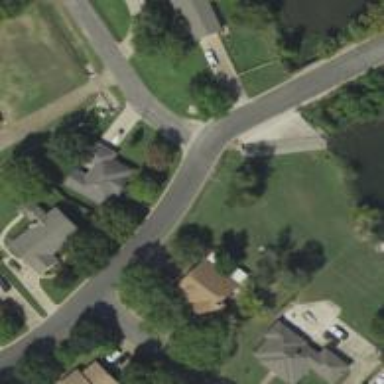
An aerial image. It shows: Residential road.